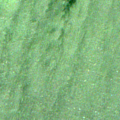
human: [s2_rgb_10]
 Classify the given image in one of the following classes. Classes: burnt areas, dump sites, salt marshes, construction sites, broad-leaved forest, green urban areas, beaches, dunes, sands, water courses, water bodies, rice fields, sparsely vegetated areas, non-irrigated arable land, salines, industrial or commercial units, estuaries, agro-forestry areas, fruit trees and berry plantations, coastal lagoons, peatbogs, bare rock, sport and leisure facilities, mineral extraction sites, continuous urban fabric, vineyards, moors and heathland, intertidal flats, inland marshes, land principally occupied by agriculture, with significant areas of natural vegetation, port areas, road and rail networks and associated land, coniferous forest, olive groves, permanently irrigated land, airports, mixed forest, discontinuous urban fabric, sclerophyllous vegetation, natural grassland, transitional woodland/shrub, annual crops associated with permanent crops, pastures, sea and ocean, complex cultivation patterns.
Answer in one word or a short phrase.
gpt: sea and ocean